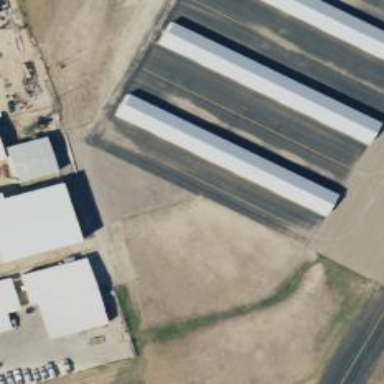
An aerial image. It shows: Hangar building.